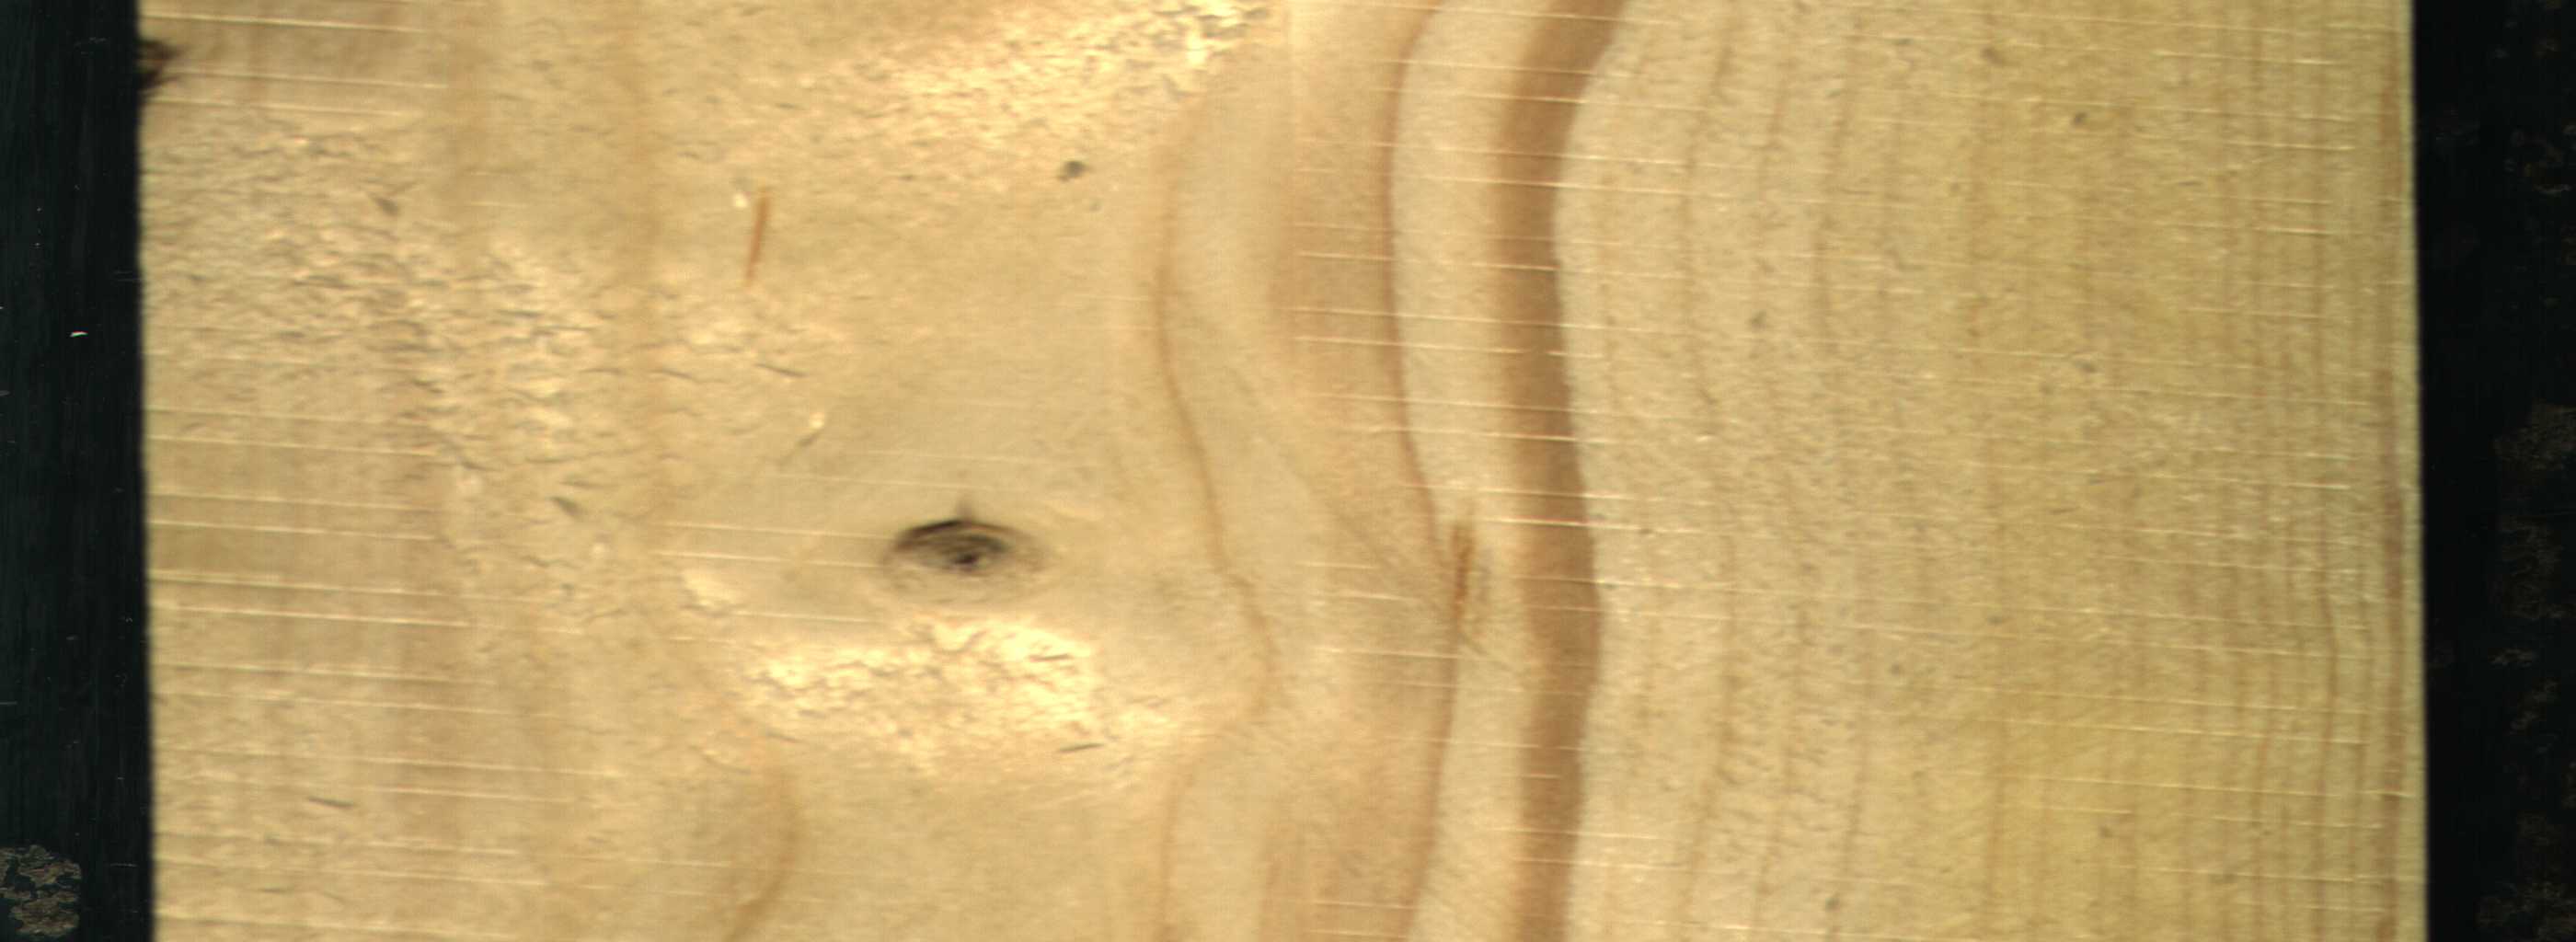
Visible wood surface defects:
Quartzity
Live_Knot
Live_Knot